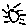
Label: sun